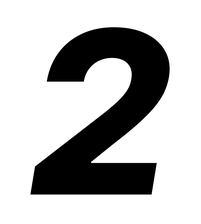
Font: Inter-Italic_ExtraBold_Italic